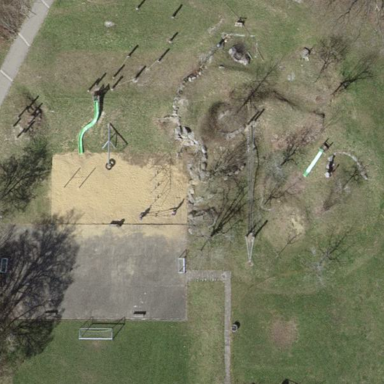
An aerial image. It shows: Playground area for leisure activities on the land.